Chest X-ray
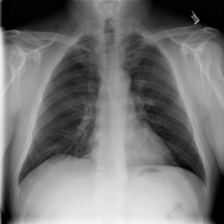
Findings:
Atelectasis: negative
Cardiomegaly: negative
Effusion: negative
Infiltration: negative
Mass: negative
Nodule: negative
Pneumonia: negative
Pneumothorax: negative
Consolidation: negative
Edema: negative
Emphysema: negative
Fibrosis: negative
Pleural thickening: negative
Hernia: negative